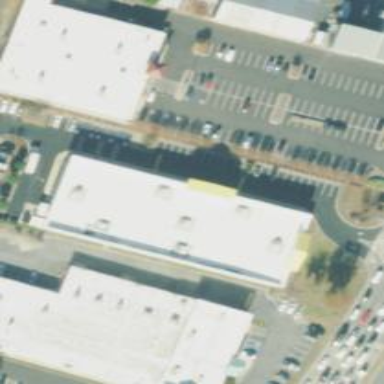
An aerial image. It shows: Commercial building that is used as furniture shop.